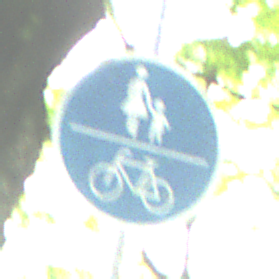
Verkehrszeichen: GemeinsamerGehUndRadweg
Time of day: MorningAfternoon
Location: Outdoor (RoadRail)
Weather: Clear
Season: NotSpecified
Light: Natural